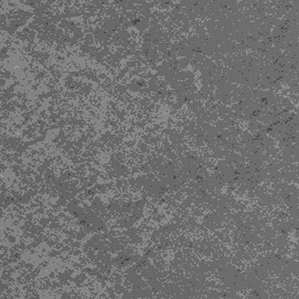
Label: frost